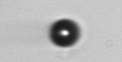
Label: bead